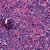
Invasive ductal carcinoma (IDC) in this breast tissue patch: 1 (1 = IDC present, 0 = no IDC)